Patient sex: F
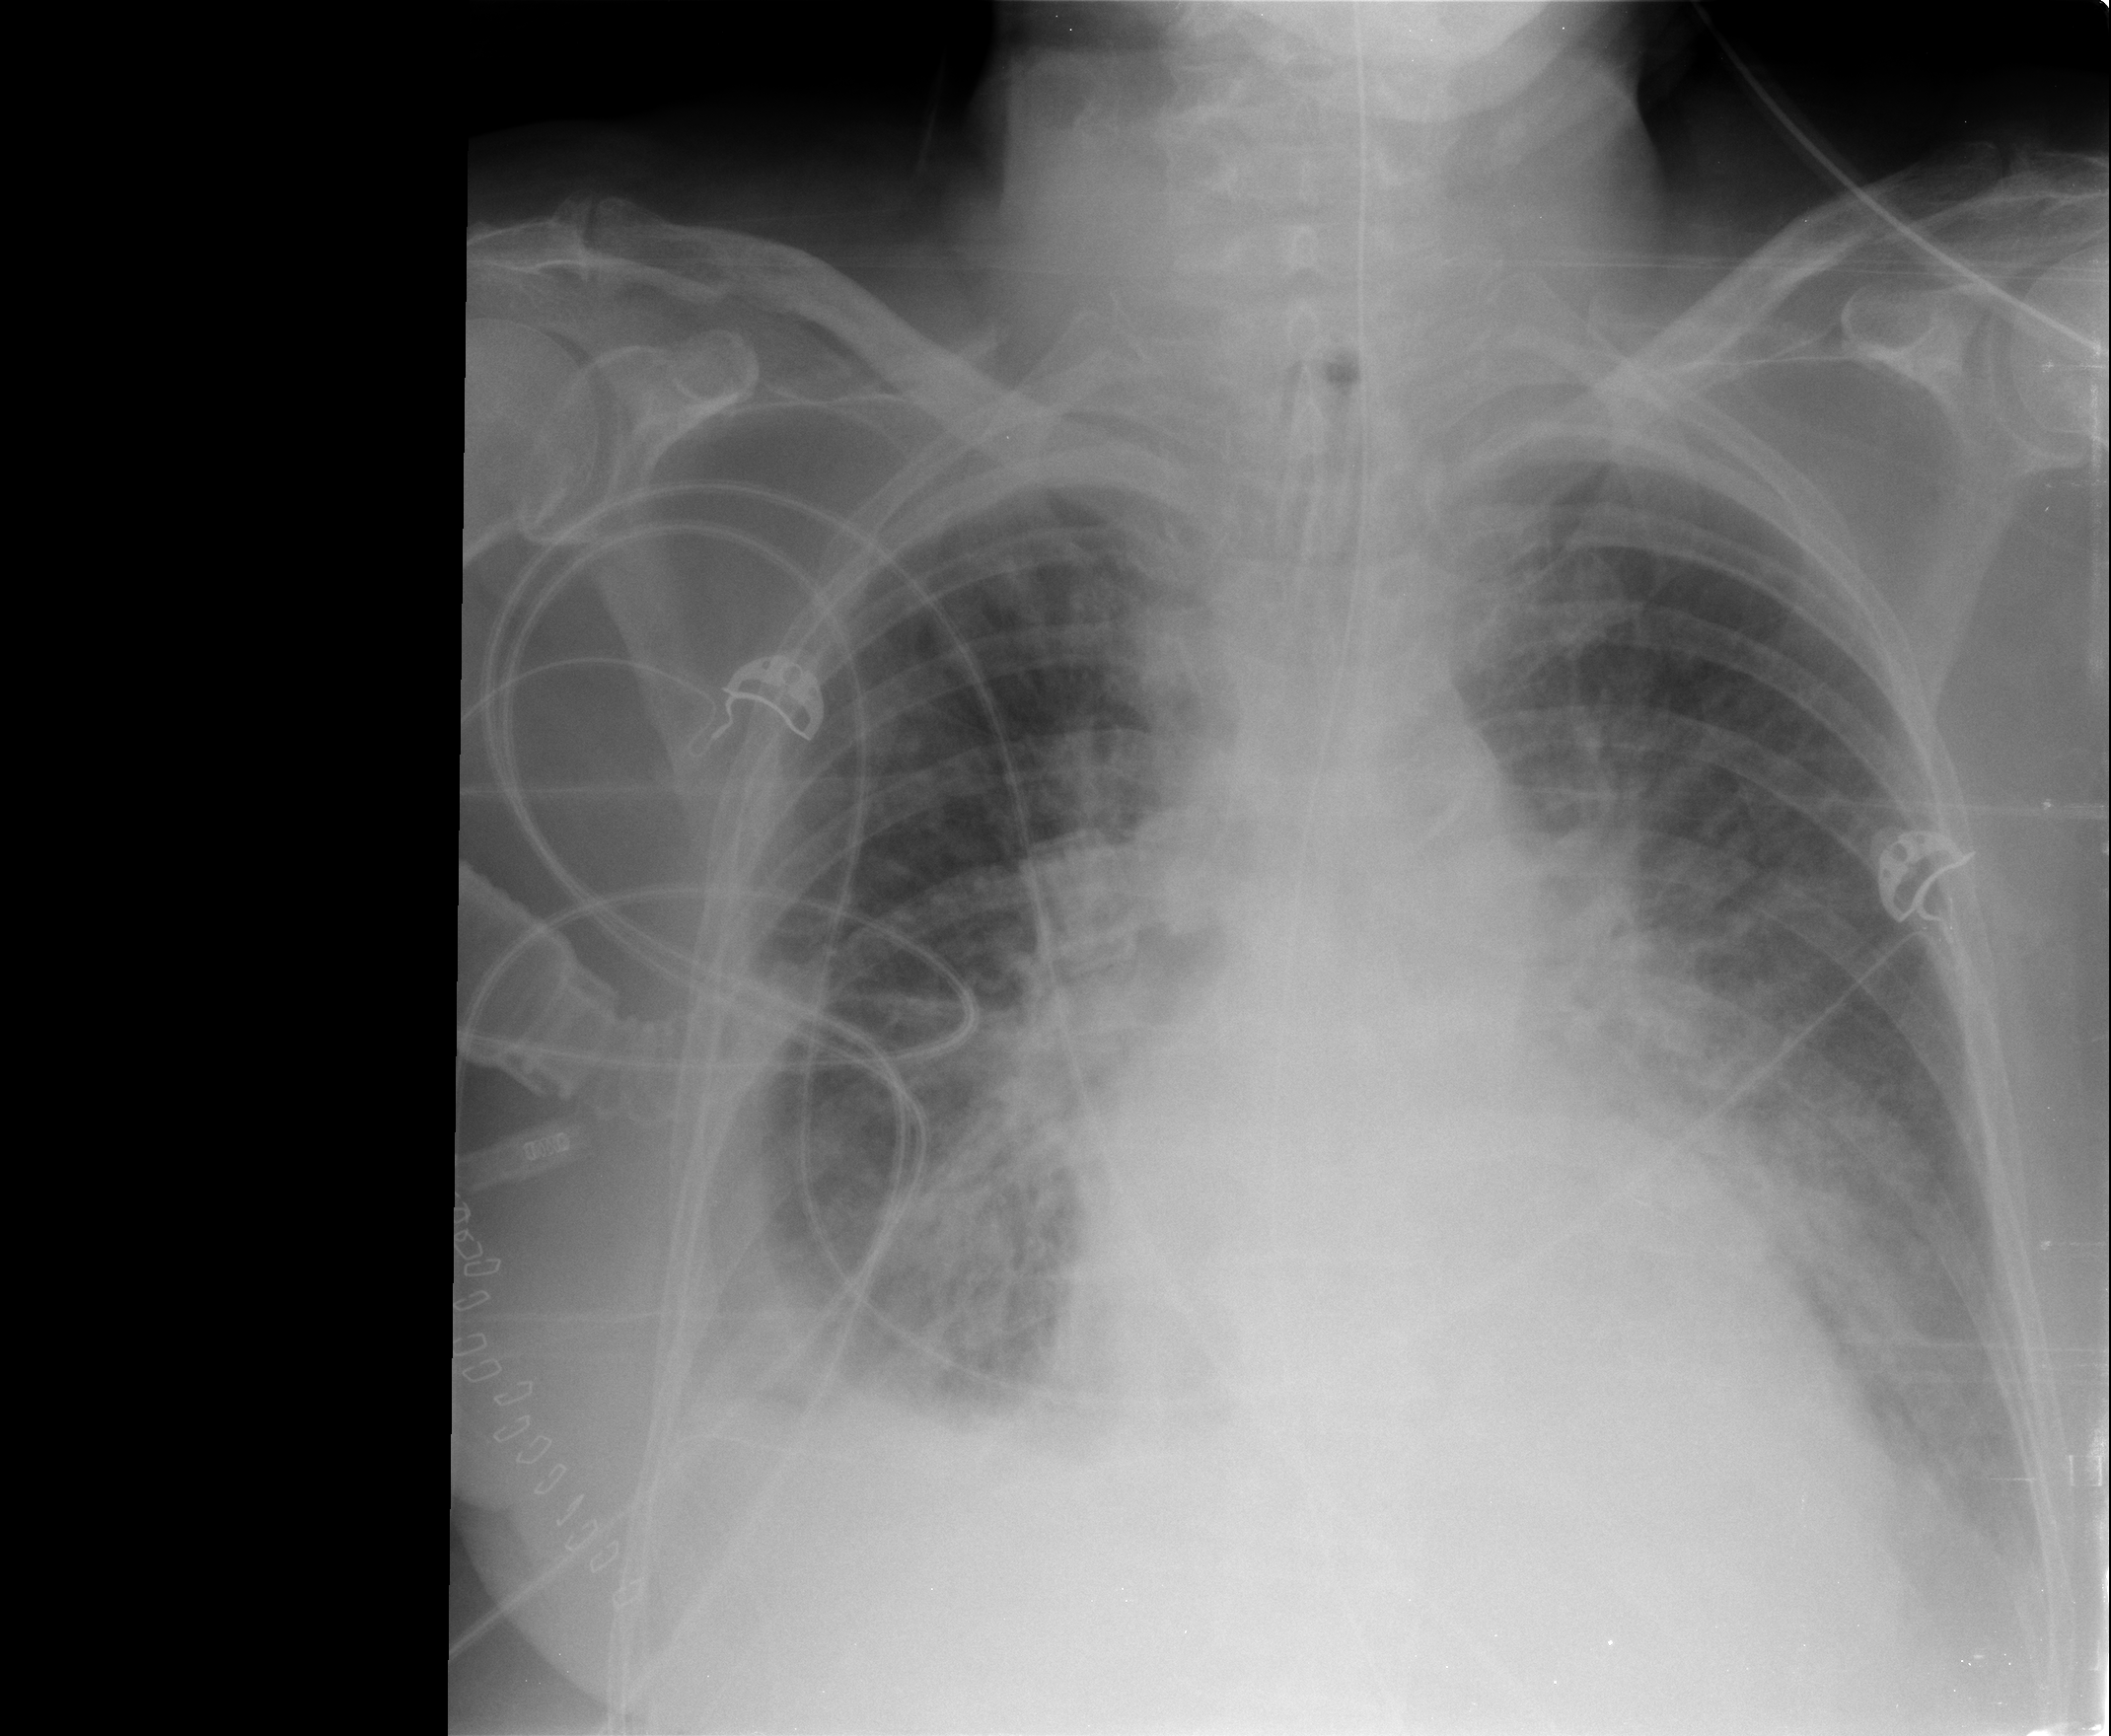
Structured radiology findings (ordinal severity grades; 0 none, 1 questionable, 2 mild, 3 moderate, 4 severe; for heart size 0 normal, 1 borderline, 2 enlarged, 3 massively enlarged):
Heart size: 0
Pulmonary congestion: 3
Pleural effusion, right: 2
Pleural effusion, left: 1
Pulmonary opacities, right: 2
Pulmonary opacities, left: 2
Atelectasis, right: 2
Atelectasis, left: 2